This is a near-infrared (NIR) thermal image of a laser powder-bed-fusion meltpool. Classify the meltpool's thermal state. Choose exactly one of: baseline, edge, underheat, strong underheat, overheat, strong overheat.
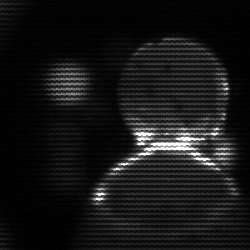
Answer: edge